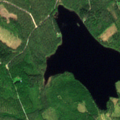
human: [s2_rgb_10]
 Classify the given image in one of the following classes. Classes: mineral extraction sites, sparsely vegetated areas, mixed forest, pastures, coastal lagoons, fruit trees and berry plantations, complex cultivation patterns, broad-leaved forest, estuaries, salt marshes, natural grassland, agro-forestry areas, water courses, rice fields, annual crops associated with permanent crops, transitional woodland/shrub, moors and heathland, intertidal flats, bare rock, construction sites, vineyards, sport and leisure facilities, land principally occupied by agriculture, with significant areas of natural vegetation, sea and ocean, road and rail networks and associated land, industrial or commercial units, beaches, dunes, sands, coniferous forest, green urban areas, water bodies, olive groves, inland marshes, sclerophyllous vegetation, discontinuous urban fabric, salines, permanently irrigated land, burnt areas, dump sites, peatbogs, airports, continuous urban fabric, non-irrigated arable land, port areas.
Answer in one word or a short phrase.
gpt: coniferous forest, mixed forest, transitional woodland/shrub, water bodies